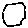
Label: hexagon